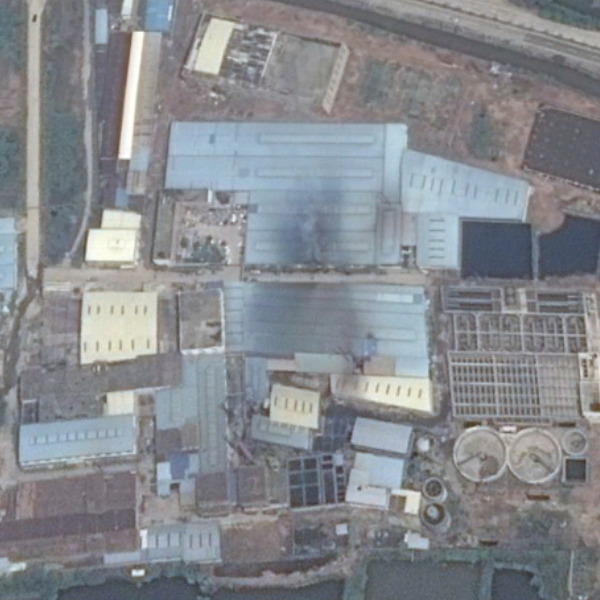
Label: Industrial